Question: I have a picture that details what I want to achieve for all values of Game.height. Problem is my mathematical expression in the variable circle_dy seems to be incorrect when it comes to scale the image's location for all values of Game.height.

'''
// images of the game
private Image circle;
// ball's spawning location
private int circle_dx = 0;
private int circle_dy = (Game.height/2) + 30 ;
public class GameBoard{
public GameBoard(){
// construct an ImageIcon specified by the given string directory
ImageIcon circle = new ImageIcon("src/pics/circle.png");
// get image type of the ImageIcon and assign it into the image instance //variable
this.circle = circle.getImage();
setBackground(Color.black);
}
// appropriate method to paint is paintComponent
public void paintComponent(Graphics g){
// if you are overriding a method call the super class paintComponent method
// because you are creating your own version of the paintComponent method
super.paintComponent(g);
// draw the image itself at a particular location on the JPanel
g.drawImage(this.circle,circle_dx,circle_dy,this);
}
}
public class Game extends JFrame{
public static final int width = 600;
public static final int height = 200;
public Game(){
// add the JPanel to the jframe
add(new GameBoard());
setVisible(true);
// set the size of the jframe
setSize(width,height);
}
}
'''
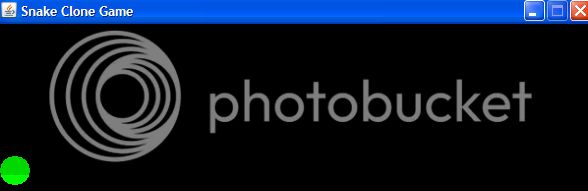
Answer: As a suggestion:
Write a listener for windows resize that will update the size of your ball.
To calculate the required size changes, grab the x and y sizes of your window (would suggest saving them each time listener finishes). Work out the old and new values as a % then scale your ball by the same %.
For reference: <URL>